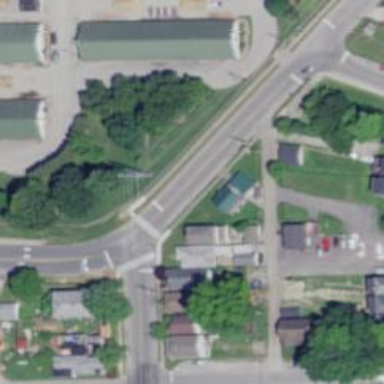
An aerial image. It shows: Road with stop sign.